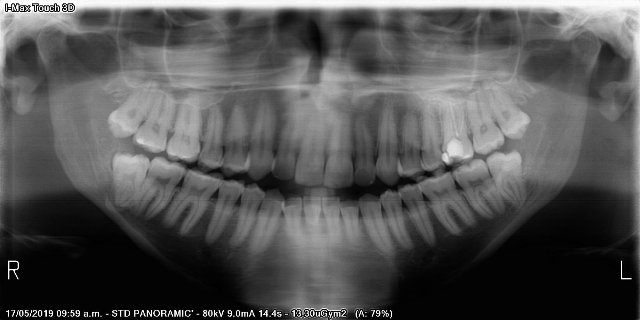
adult